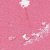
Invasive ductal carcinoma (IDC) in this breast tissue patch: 0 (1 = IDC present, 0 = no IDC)